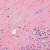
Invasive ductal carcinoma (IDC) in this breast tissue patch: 0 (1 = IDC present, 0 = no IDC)